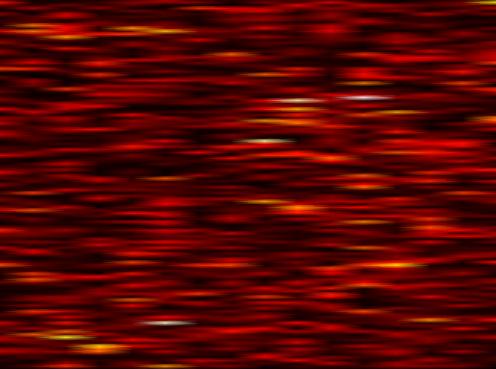
Label: OFDM